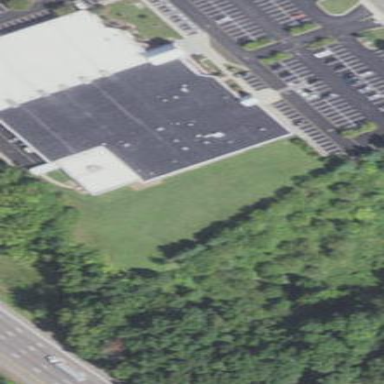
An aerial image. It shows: Building housing bowling alley.